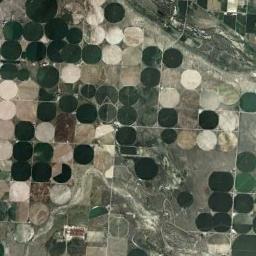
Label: circular_farmland